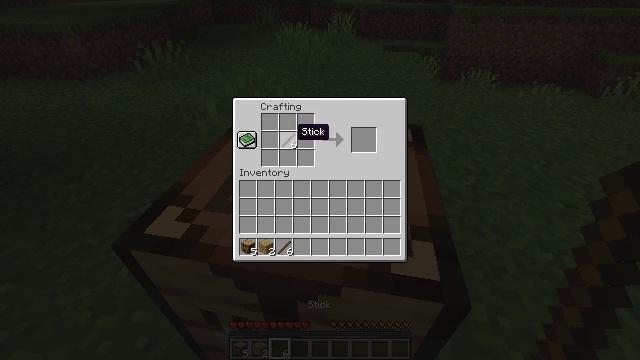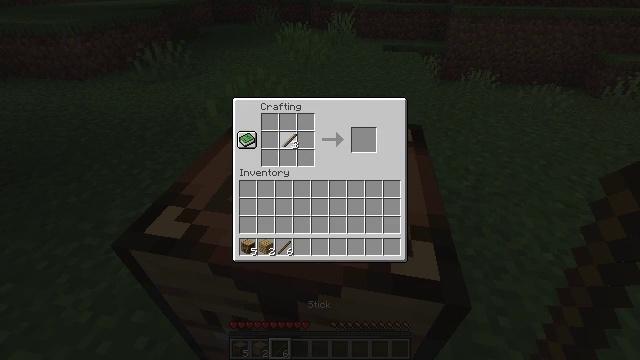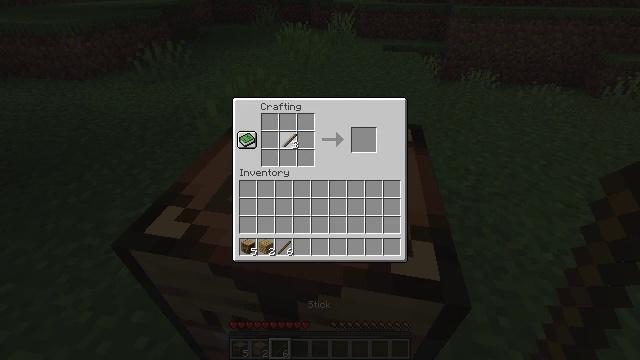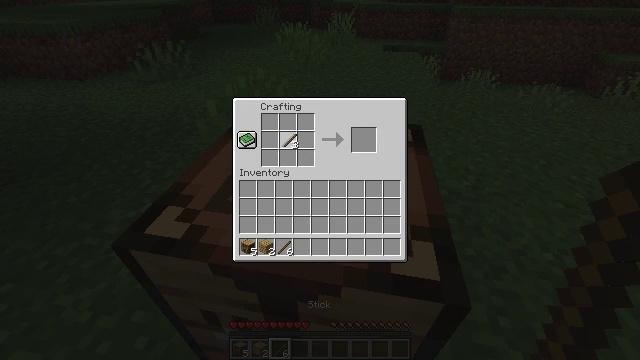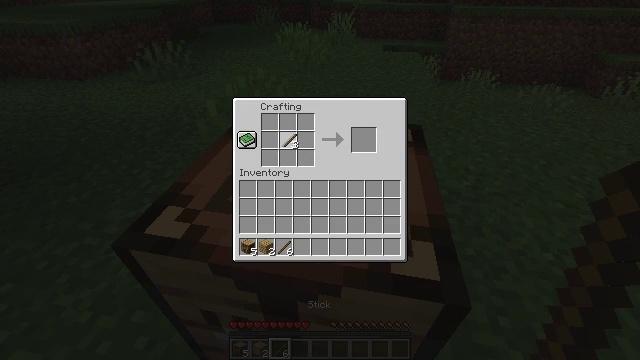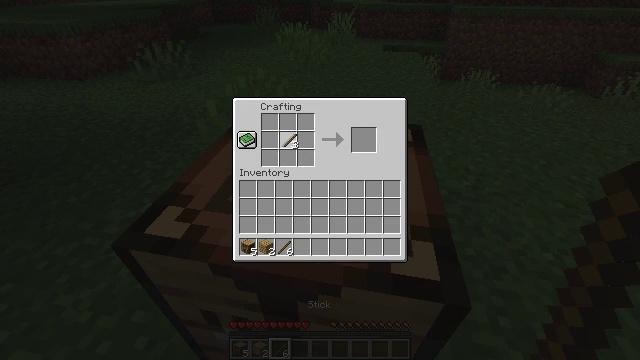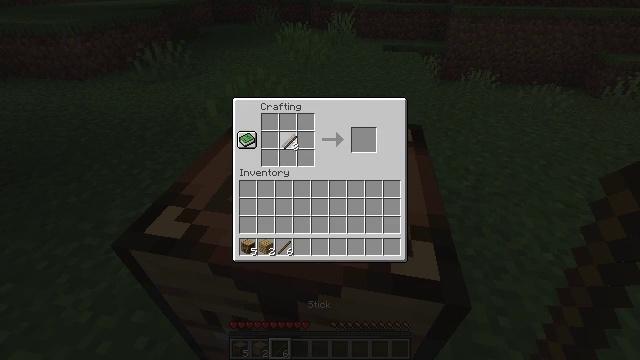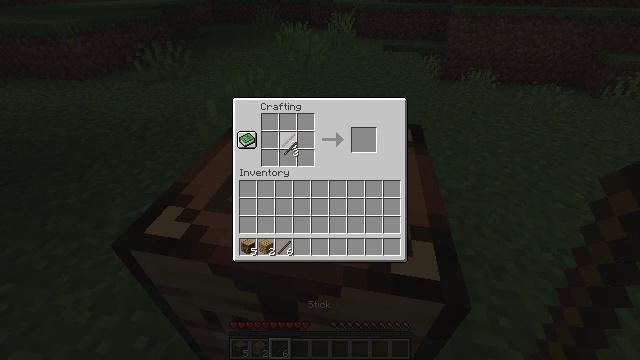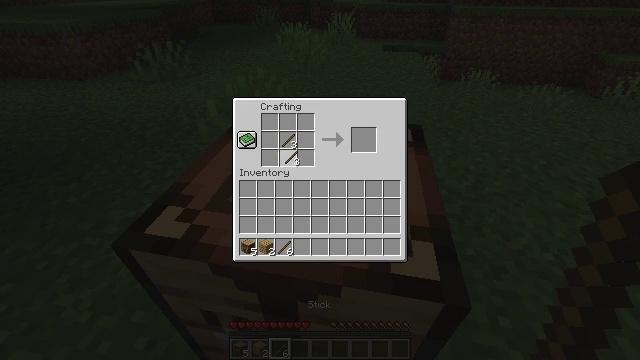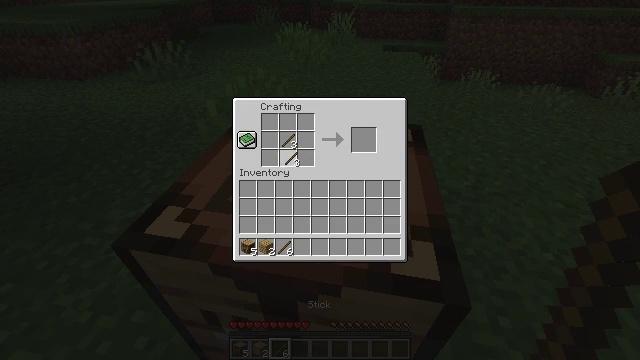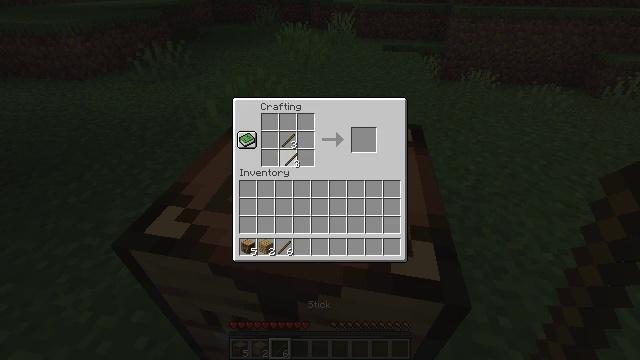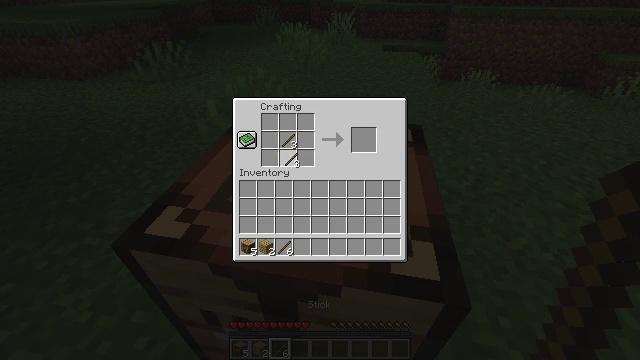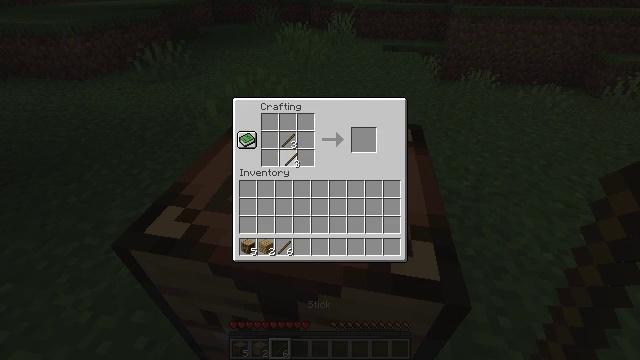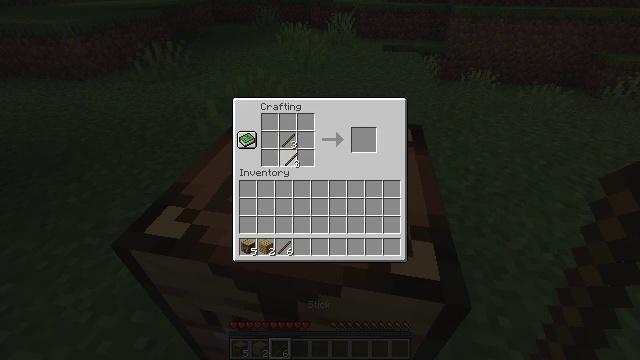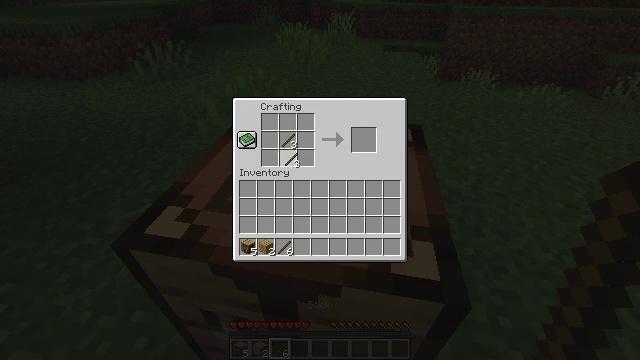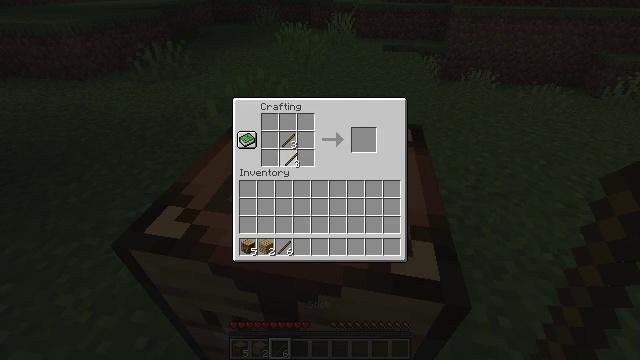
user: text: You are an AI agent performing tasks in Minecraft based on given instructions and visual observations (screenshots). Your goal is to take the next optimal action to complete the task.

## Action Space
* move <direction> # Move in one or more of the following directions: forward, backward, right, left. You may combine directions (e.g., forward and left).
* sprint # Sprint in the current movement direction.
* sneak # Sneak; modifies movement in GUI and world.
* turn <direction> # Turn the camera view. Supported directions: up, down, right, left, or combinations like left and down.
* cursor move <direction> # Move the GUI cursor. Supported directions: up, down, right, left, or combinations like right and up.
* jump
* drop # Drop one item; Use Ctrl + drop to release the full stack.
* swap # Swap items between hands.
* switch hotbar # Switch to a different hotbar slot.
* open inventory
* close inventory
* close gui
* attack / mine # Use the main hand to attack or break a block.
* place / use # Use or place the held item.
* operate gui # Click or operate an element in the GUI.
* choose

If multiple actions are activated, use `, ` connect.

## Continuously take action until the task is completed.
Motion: motion action
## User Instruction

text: Interact with the crafting table to craft a wooden hoe.
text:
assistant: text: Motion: choose
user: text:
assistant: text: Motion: choose
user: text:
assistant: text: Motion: choose
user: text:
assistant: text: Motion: choose
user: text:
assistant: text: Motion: no_op
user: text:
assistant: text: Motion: no_op
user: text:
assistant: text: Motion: no_op
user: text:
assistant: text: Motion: cursor move down
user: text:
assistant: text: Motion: no_op
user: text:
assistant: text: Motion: no_op
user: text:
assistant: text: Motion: no_op
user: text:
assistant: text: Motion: no_op
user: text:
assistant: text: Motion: no_op
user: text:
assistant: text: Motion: no_op
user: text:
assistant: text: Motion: no_op
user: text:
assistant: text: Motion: no_op
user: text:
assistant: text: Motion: no_op
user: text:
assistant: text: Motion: no_op
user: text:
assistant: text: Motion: no_op
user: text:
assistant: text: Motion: no_op
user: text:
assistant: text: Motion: no_op
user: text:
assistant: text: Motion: no_op
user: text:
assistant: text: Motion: no_op
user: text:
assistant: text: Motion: no_op
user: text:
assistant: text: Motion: no_op
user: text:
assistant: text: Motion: no_op
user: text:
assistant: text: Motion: no_op
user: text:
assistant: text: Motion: no_op
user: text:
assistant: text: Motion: no_op
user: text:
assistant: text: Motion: no_op